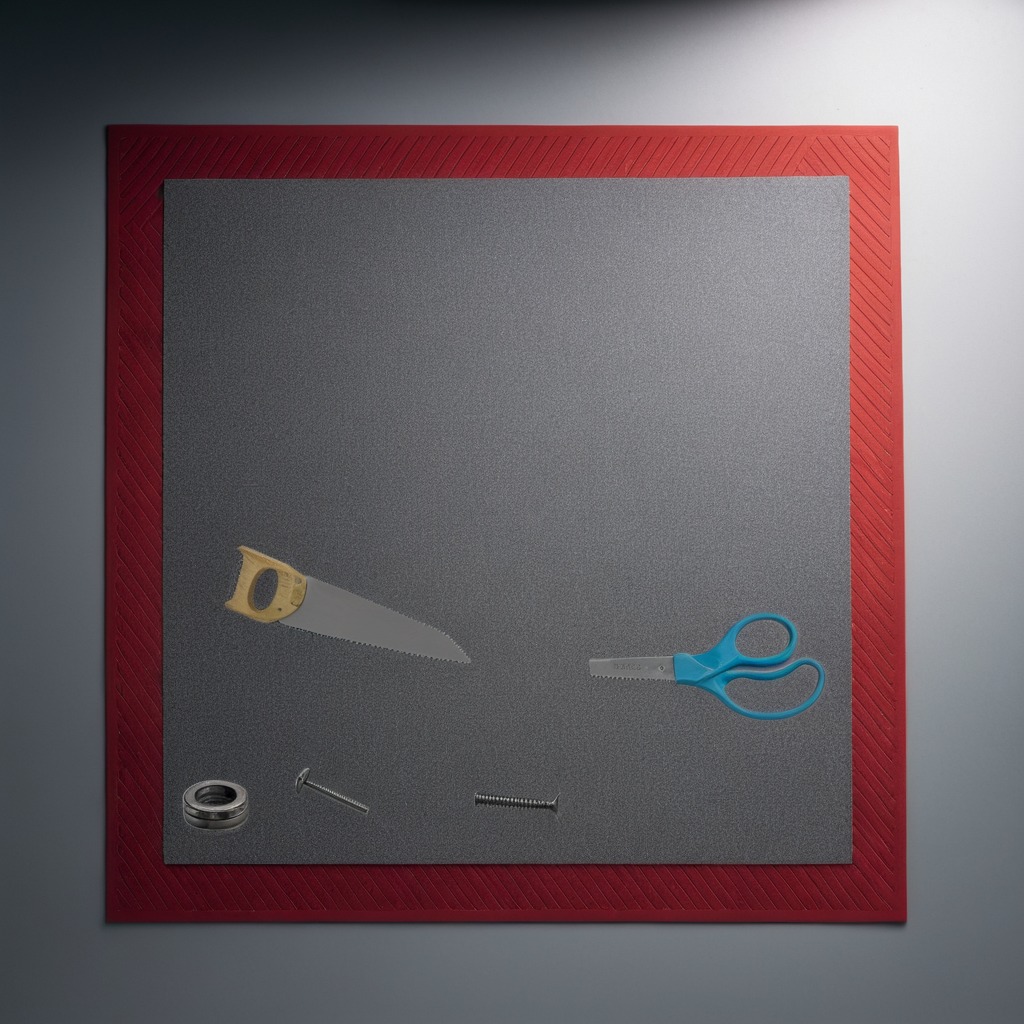
A metal ball bearing, a metal machine screw, an iron nail, a handheld metal saw, and a pair of scissors are lying on the granite tabletop.